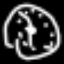
Label: clock